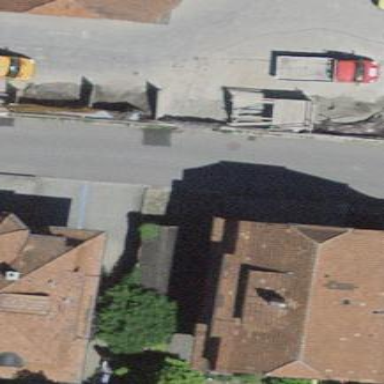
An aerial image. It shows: Residential building with gambrel roof shape.